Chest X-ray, PA view. Patient: 62 years old, sex M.
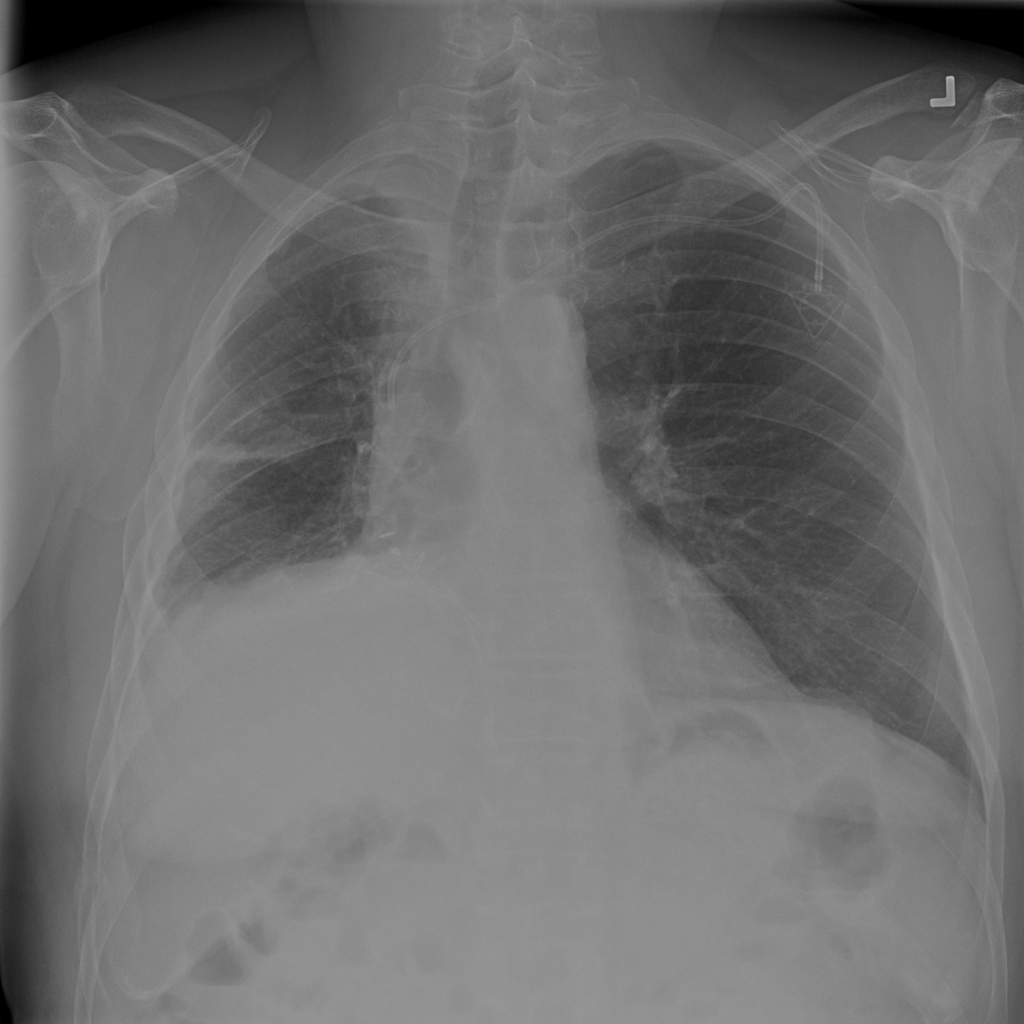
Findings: No Finding